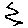
Label: zigzag